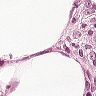
Metastatic tissue present: yes